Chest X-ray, PA view. Patient: 32 years old, sex M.
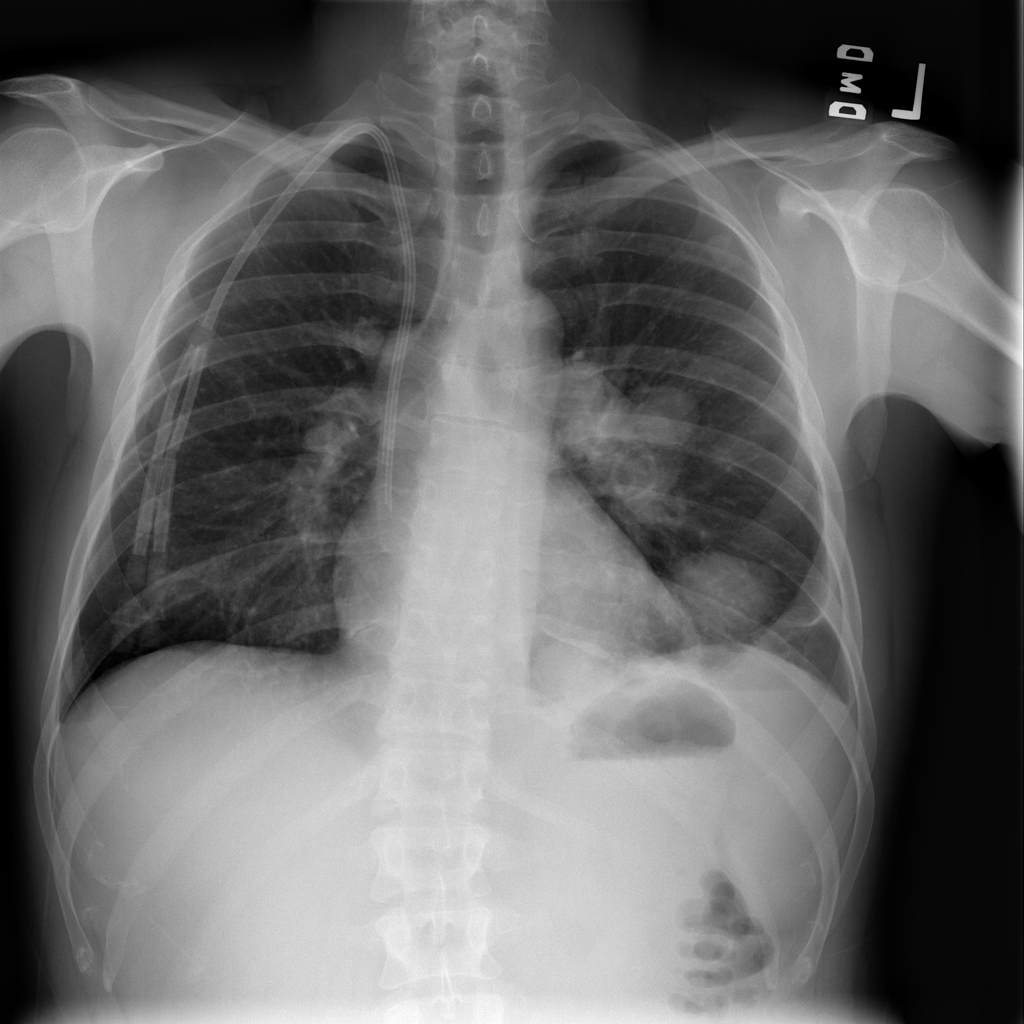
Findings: Consolidation, Effusion, Mass, Nodule